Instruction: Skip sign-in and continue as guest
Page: checkout
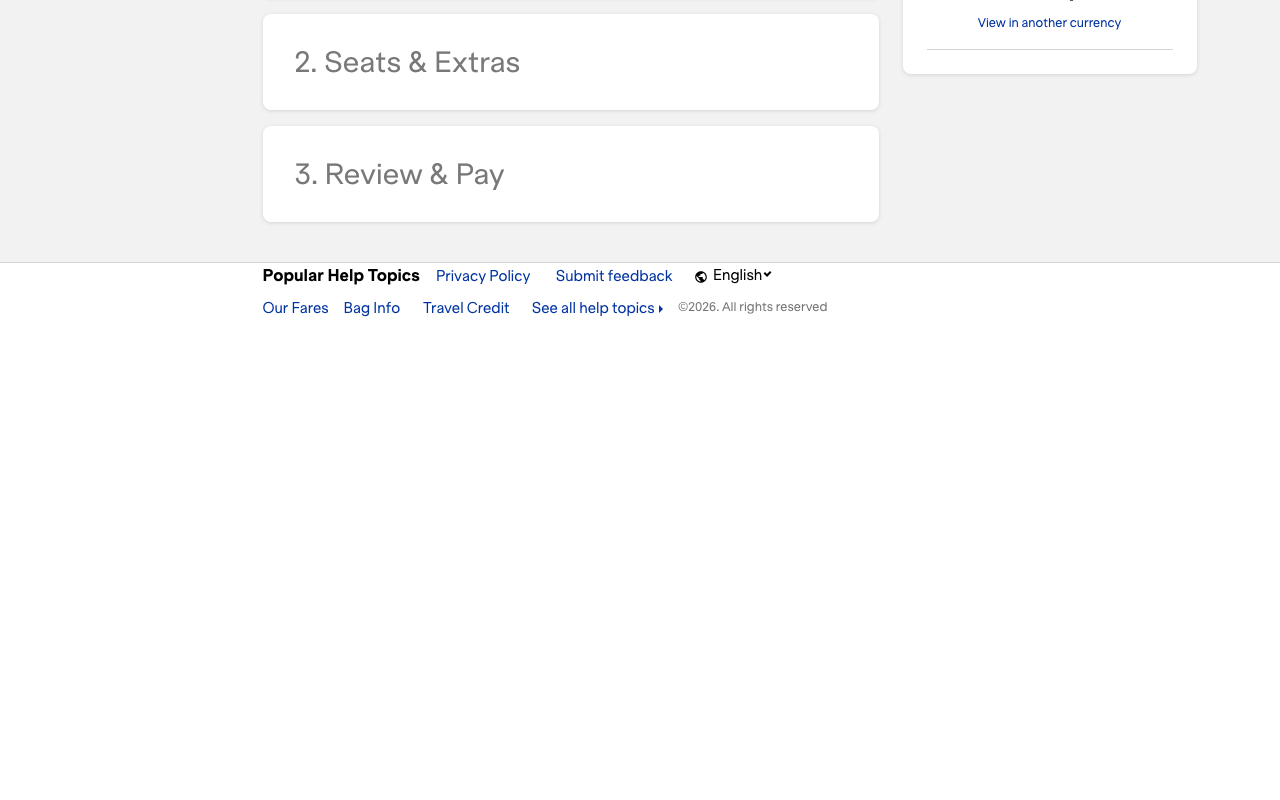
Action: click